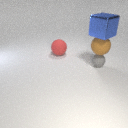
large blue metal cube above large brown rubber sphere